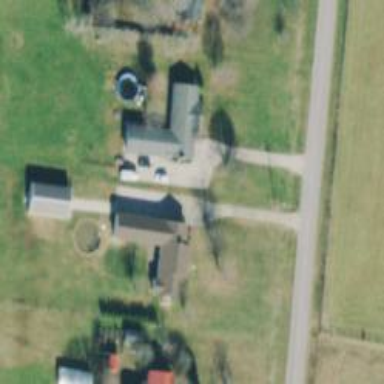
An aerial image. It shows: Driveway.